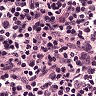
Metastatic tissue present: no